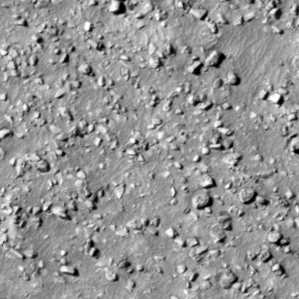
Label: non_frost